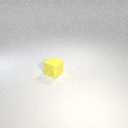
small yellow rubber cube